一年级 · 组合数学
下列车辆中,
बo
(1)
Th
(2)

(3)

(4)
(5)
(6)
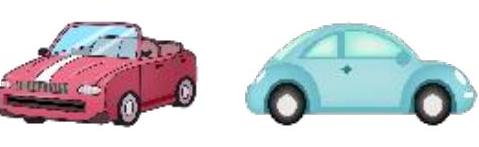
答案: 详解(1)(3) (4) (2)(6)